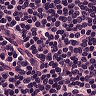
Metastatic tissue present: no